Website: apple
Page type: payment
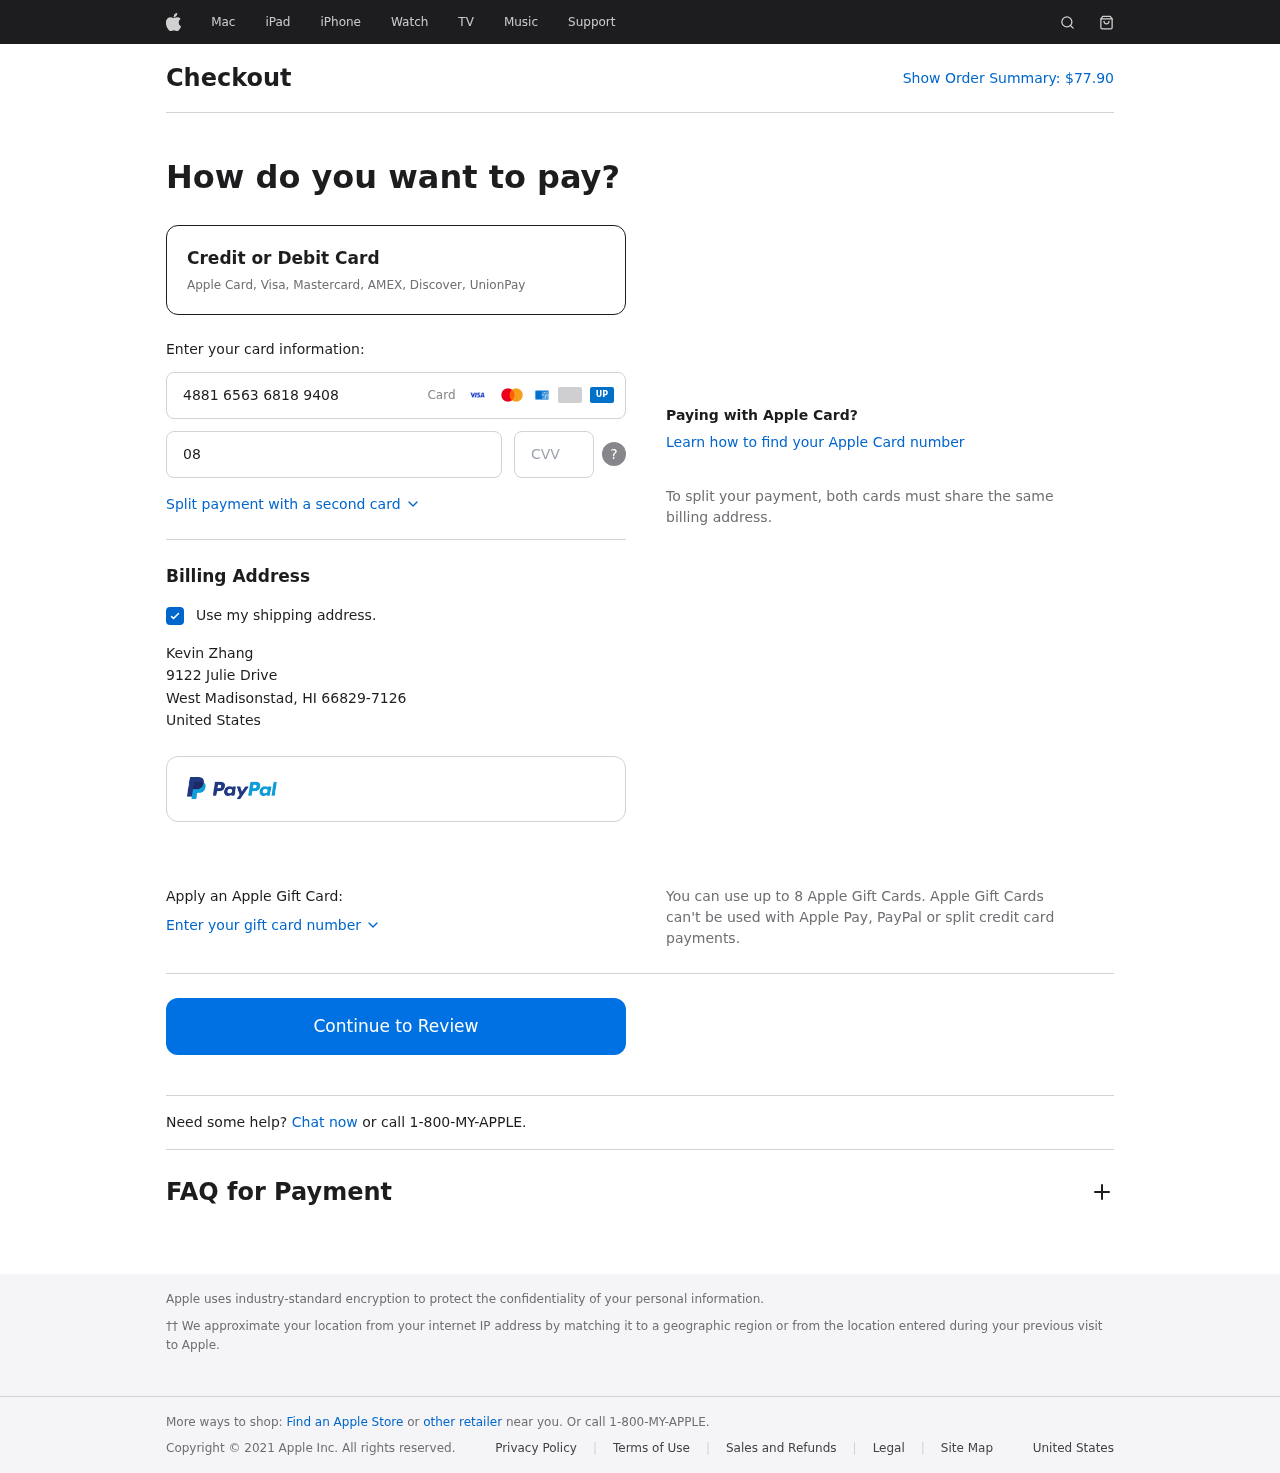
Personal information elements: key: PII_CARD_CVV
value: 065
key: PII_CARD_EXPIRY
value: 08/26
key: PII_CARD_NUMBER
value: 4881 6563 6818 9408
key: PII_CITY
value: West Madisonstad
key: PII_COUNTRY
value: United States
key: PII_FULLNAME
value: Kevin Zhang
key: PII_POSTCODE_FULL
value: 66829-7126
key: PII_STATE_ABBR
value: HI
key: PII_STREET
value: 9122 Julie Drive
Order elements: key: ORDER_TOTAL
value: $77.90